Question: I would like to have an effect like this image:

any suggestion ? i'm not able to add space between cell, i'm able to add radius to 4 corners but the bg color exit from the borders showing a rect...
any suggestion ?
should i subclass something?
thanks
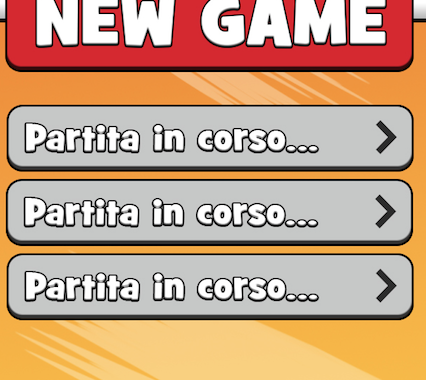
Answer: Make the table view background a clear-color view. Make the cell background view an image view containing an image, smaller than the cell and centered, showing the round-rect shape (which can be constructed in code).
I do that here (but my table background is not clear, and the image is not smaller than the cell):